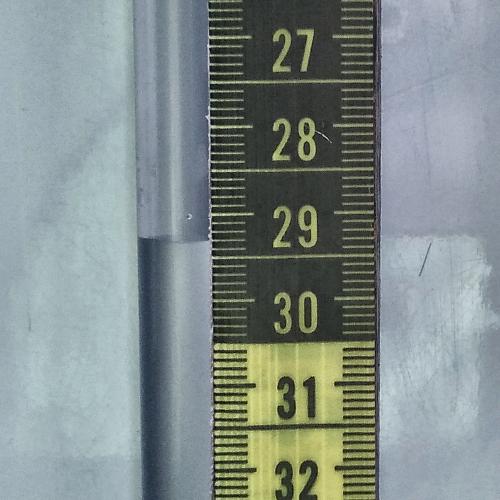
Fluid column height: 29.3 cm